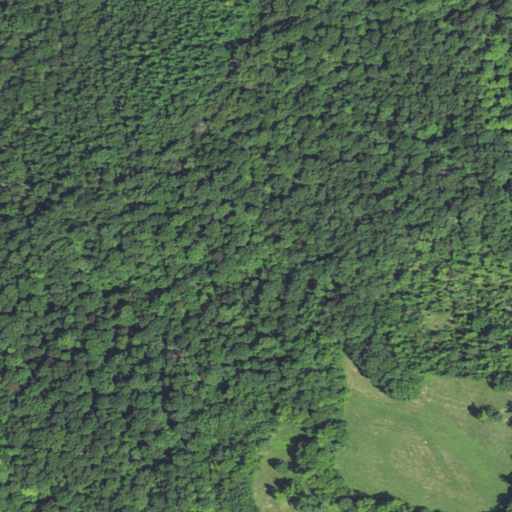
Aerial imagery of cliff(s) in Kentucky named Griffith Bluff containing deciduous forest, pasture, shrub, and open development